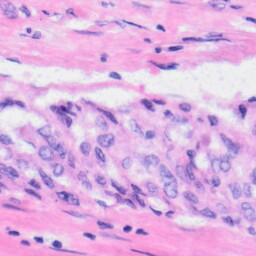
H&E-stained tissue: Liver